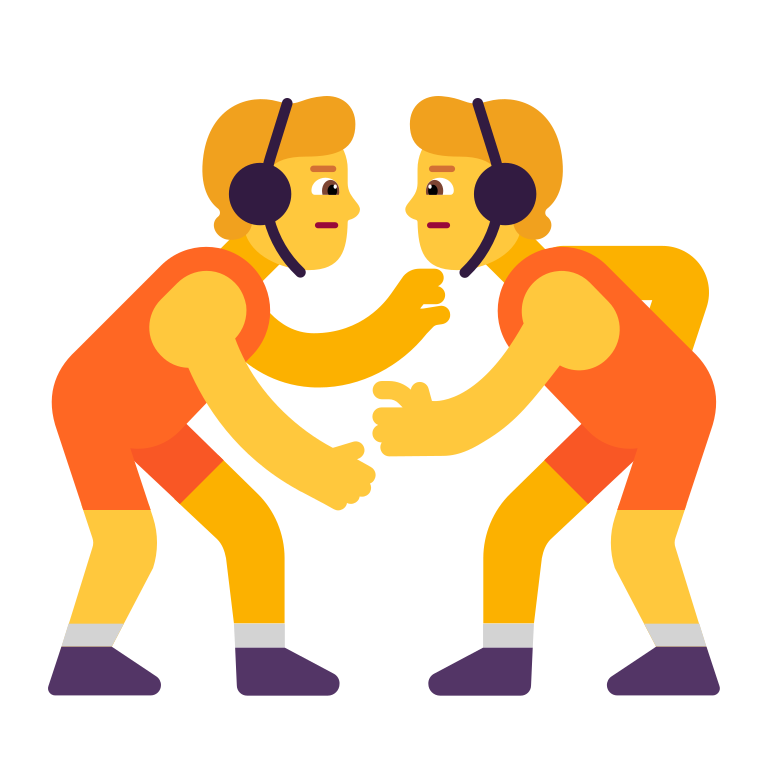
person wrestling flat default